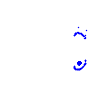
Particle: kaon